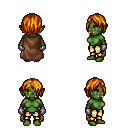
a pixel art fantasy rpg character, female body template, orc, green skin, brown cape, gold greaves, dark blonde bangs hairstyle, metal gloves, four views (front, back, left, right), 2x2 character sprite sheet, small pixel art, hard edges, no anti-aliasing